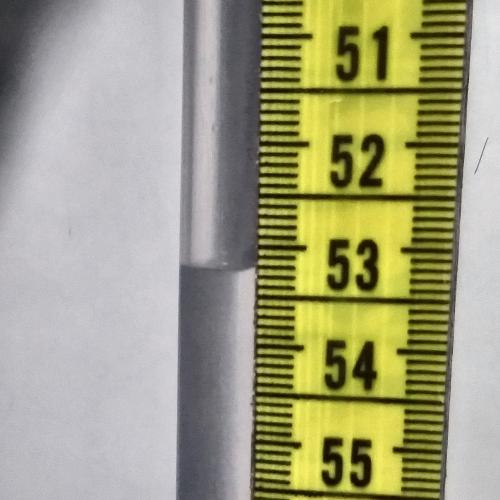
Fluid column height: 53.2 cm